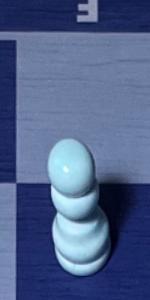
Label: Pawn_White